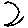
Label: moon